Question: I created a report for SQL Server 2008 R2 Reporting Service, in design mode this report looks like :

You can see I have an expression in the left cell of second row from last, the expression is:
'''
=CountRows("GroupbyClassification")
'''
When I preview this report, it give me this error:
'''
The value expression for the textbox 'textbox7' has a scope parameter that is not valid
for an aggregate function. The scope parameter must be set to a string constant that is
equal to either the name of a containing group, the name of a containing data region, or
the name of a data set
'''
This error is caused by CountRows("GroupbyClassification"), from
<URL>, it at least works without error.
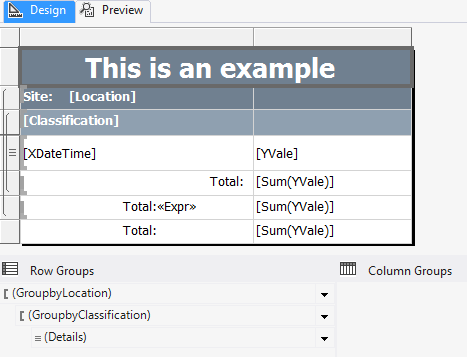
Answer: It's because 'GroupbyClassification' isn't the current or containing scope. It is the child scope. If you use '=CountRows("GroupbyLocation")', it will give you the same results as '=CountRows()' because 'GroupbyLocation' is the current scope. Since there are multiple 'GroupbyClassification' Row Count values for each 'GroupbyLocation' group, the report can't know which one to return when you specify the 'GroupbyClassification' scope.
Child scopes can only be used in nested aggregates. So, you could use '=sum(CountRows("GroupbyClassification"))', but that would give you the same counts as '=CountRows("GroupbyLocation")' and '=CountRows()'.